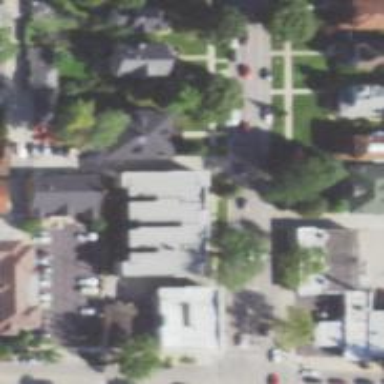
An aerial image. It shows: Alley classified as service road.